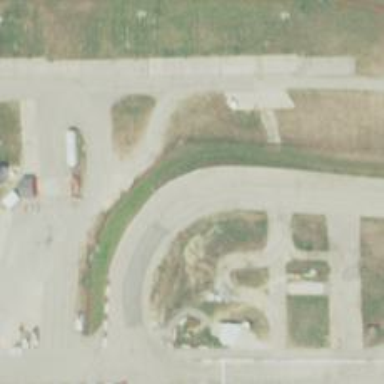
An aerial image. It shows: Raceway for motor sports.